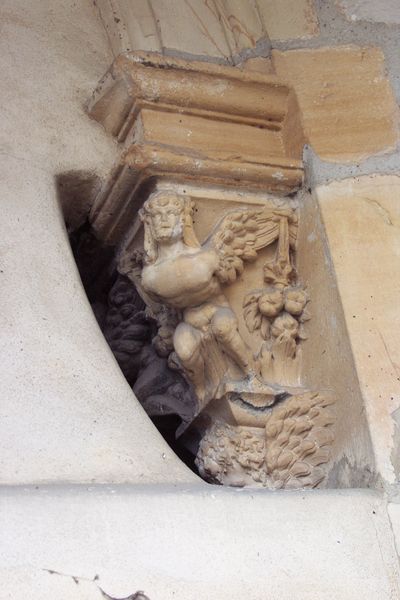
Titel: Schloss Fontainebleau unter Franz I.
Künstler: Gilles Le Breton
Standort: Fontainebleau, Schloss (EU - F)
Schlagwörter: blätter, flügel, kopf, nackt, schatten, ausschnitt, braun, marmor, pfeiler, säule, gebäude, obst, bart, wand, architektur, mensch, sockel, stein, kirche, figur, haare, girlande, pflanzen, locken, engel, früchte, skulptur, ecke, bogen, mauer, detail, stuck, geschlecht, foto, nische, gemäuer, sims, eck, sandstein, muskel, tempel, konsole, brustkorb, träger, banane, architekur